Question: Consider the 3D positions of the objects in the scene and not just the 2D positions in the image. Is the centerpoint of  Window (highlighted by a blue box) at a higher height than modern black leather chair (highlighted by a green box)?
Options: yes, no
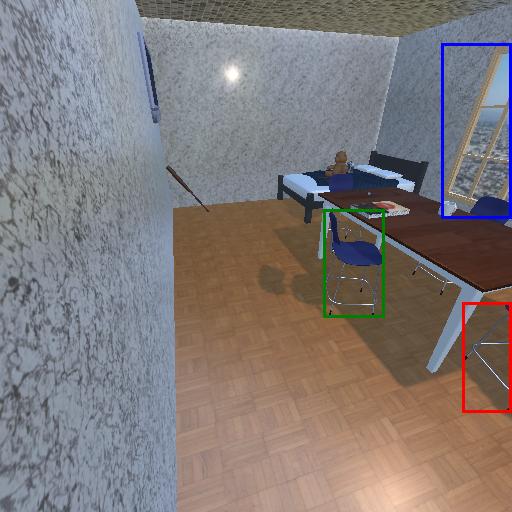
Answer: yes